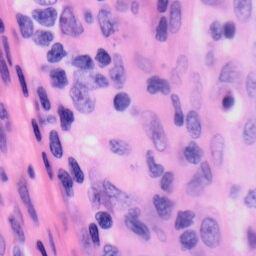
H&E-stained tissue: Skin